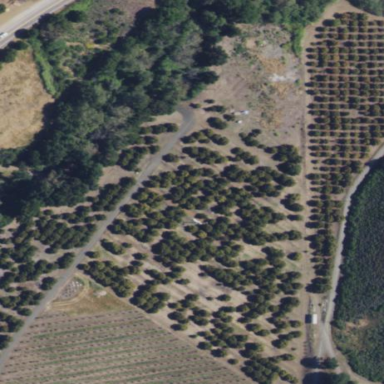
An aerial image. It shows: Orchard.